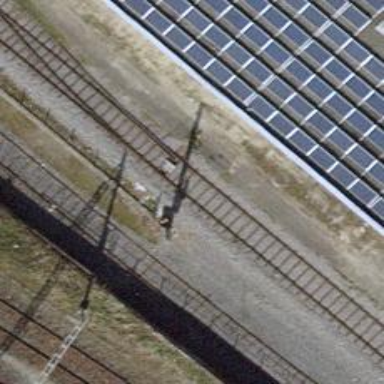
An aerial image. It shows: Railway switch.